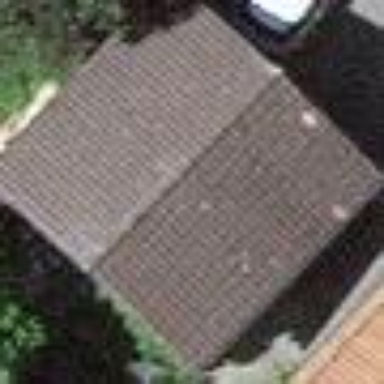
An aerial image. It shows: Garage building.